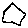
Label: hexagon